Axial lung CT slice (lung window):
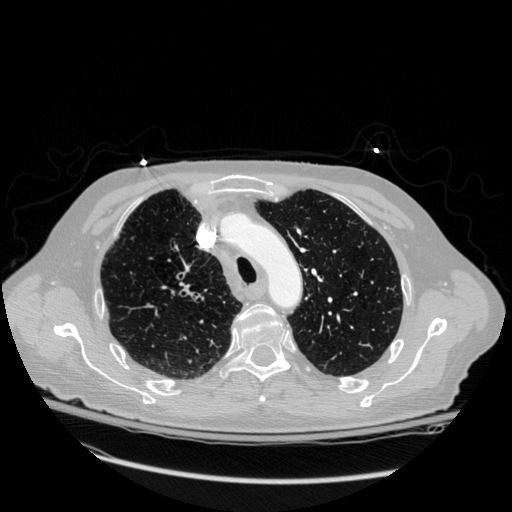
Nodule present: no